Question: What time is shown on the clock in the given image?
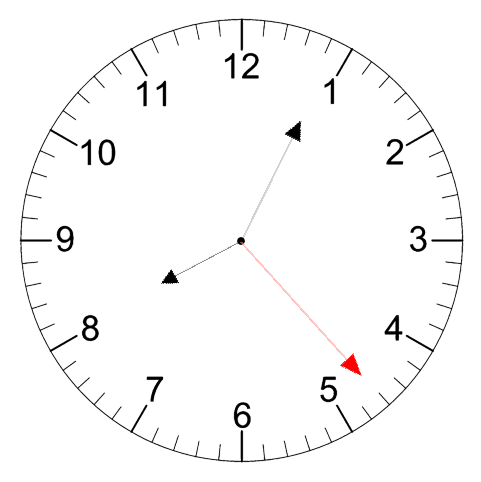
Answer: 08:04:23